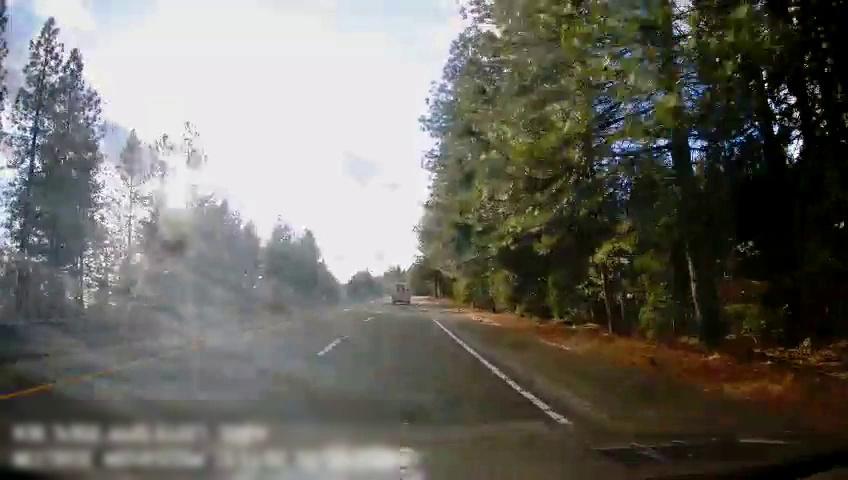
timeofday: Day
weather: Sunny
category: Drivable Space
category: Vehicles | Van
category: Lanes | Alternate Lane
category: Lanes | Current Lane
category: Lanes | Current Lane